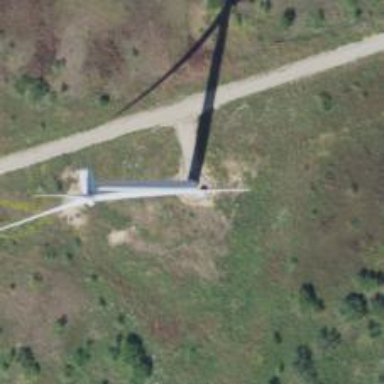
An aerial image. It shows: Wind generator using horizontal axis wind turbines.